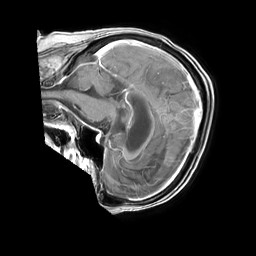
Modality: T1w
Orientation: sagittal
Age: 61
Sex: female
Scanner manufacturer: philips
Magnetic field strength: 1.5 T
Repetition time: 0.1844 s
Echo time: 0.001855 s